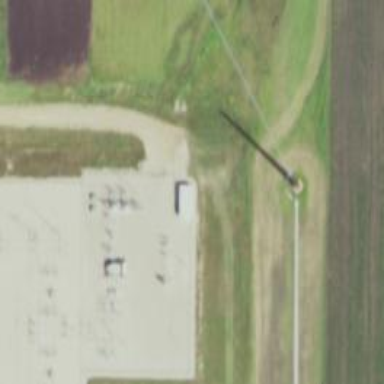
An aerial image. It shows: Mast designed for lightning protection with appropriate tower type.